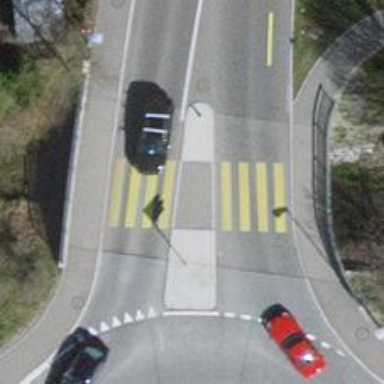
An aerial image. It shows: Uncontrolled zebra crossing with marked island on the road.